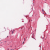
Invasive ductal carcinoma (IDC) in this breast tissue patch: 0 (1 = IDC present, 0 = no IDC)